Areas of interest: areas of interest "Guilin City Second Stadium"
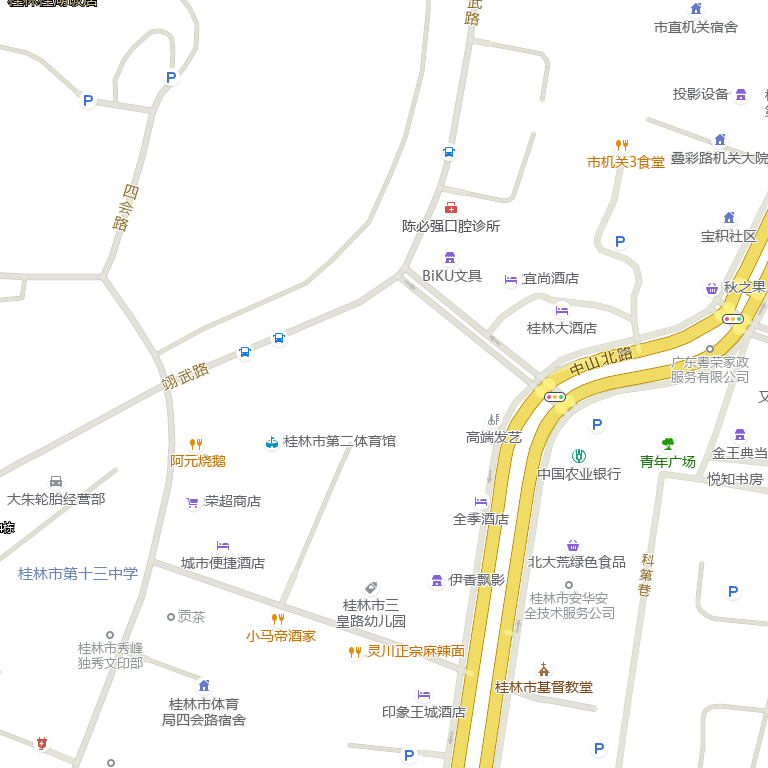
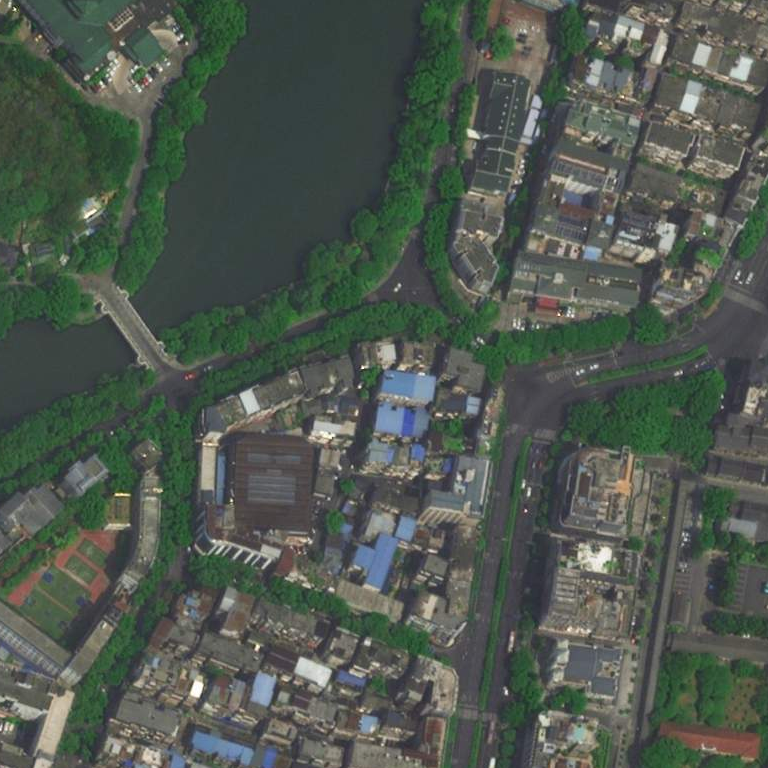